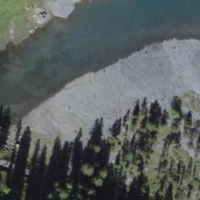
EUNIS habitat code: 14
Species observed at this site:
Rubus saxatilis